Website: bh-photo
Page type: address-validator
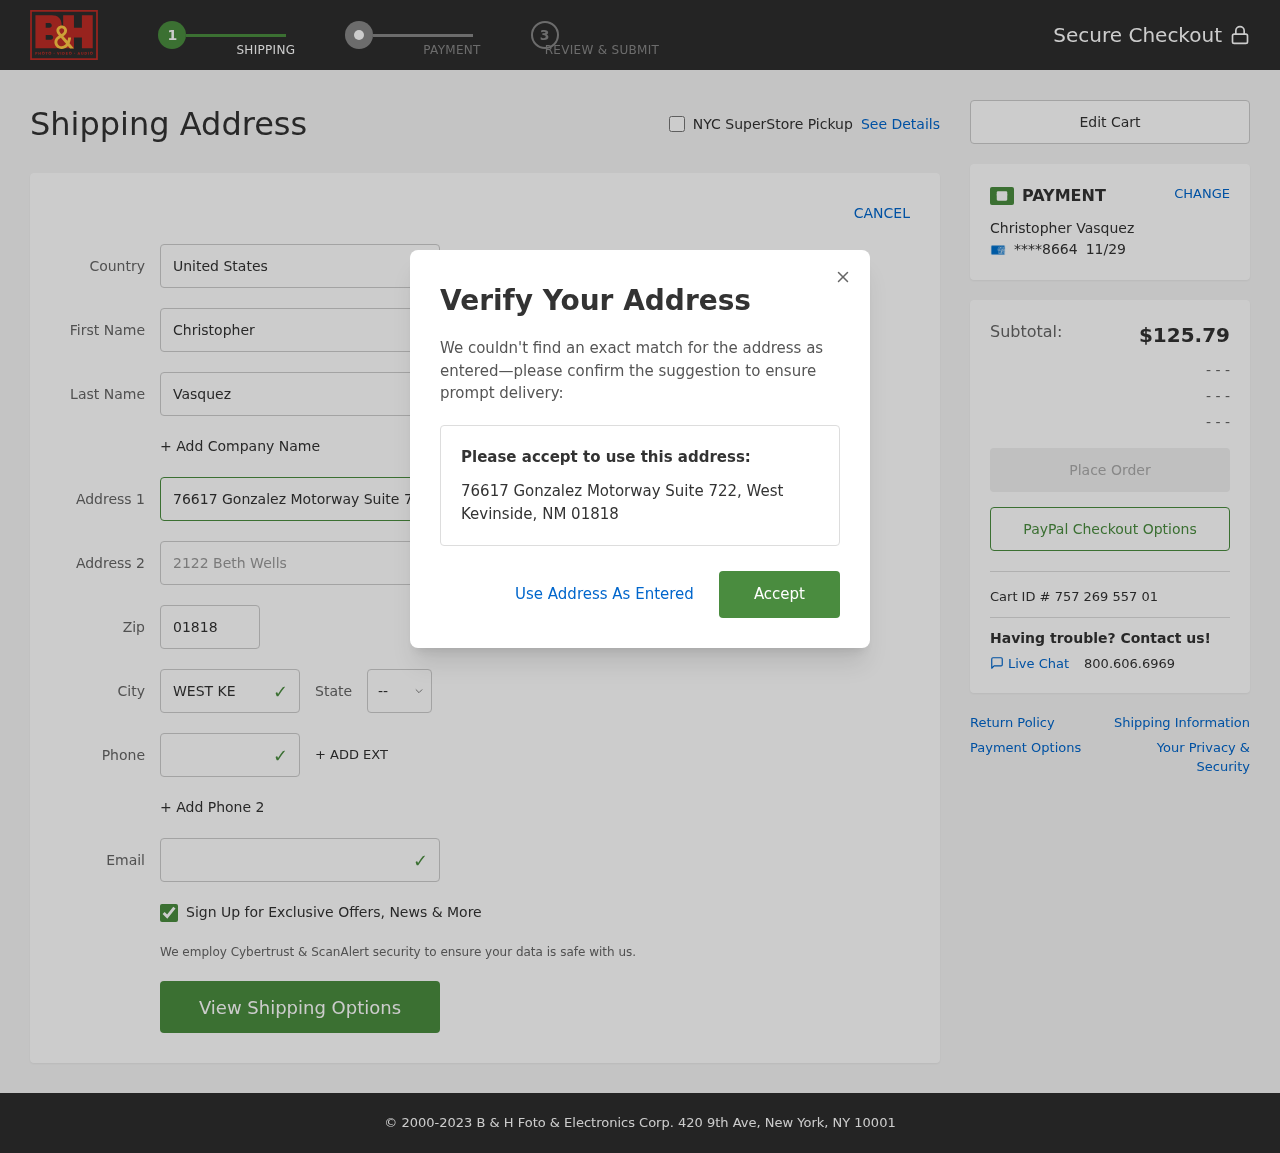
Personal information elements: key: PII_CARD_EXPIRY
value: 11/29
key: PII_CARD_LAST4
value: ****8664
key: PII_CITY
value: West Kevinside
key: PII_COUNTRY
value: United States
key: PII_EMAIL
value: christopher_vasquez@gmail.com
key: PII_FIRSTNAME
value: Christopher
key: PII_FULLNAME
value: Christopher Vasquez
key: PII_LASTNAME
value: Vasquez
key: PII_PHONE
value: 5336773053
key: PII_POSTCODE
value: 01818
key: PII_STATE_ABBR
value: NM
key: PII_STREET
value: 76617 Gonzalez Motorway Suite 722
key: PII_STREET2
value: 2122 Beth Wells
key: PII_CITY_STATE_ZIP
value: West Kevinside, NM 01818
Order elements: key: ORDER_SUBTOTAL
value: $125.79
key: ORDER_ID
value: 757 269 557 01